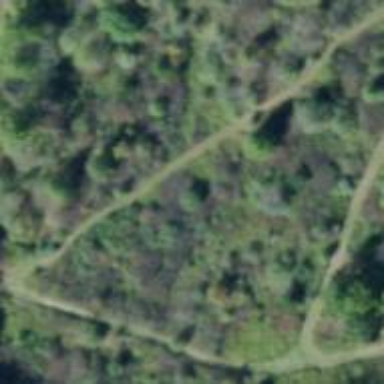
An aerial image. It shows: Bridleway.